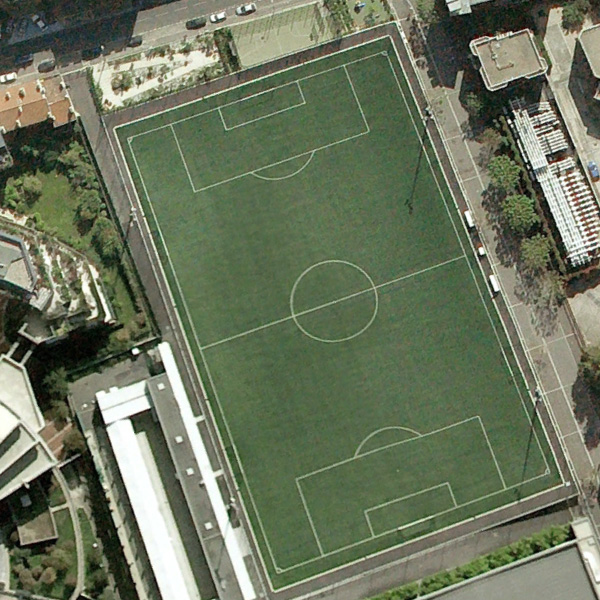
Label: Playground